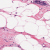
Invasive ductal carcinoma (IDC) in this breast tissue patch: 0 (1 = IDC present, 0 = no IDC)